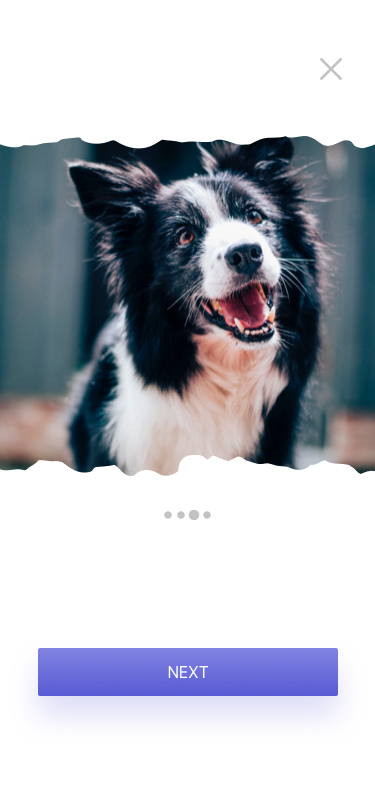
Text in this UI design:
Next